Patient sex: F
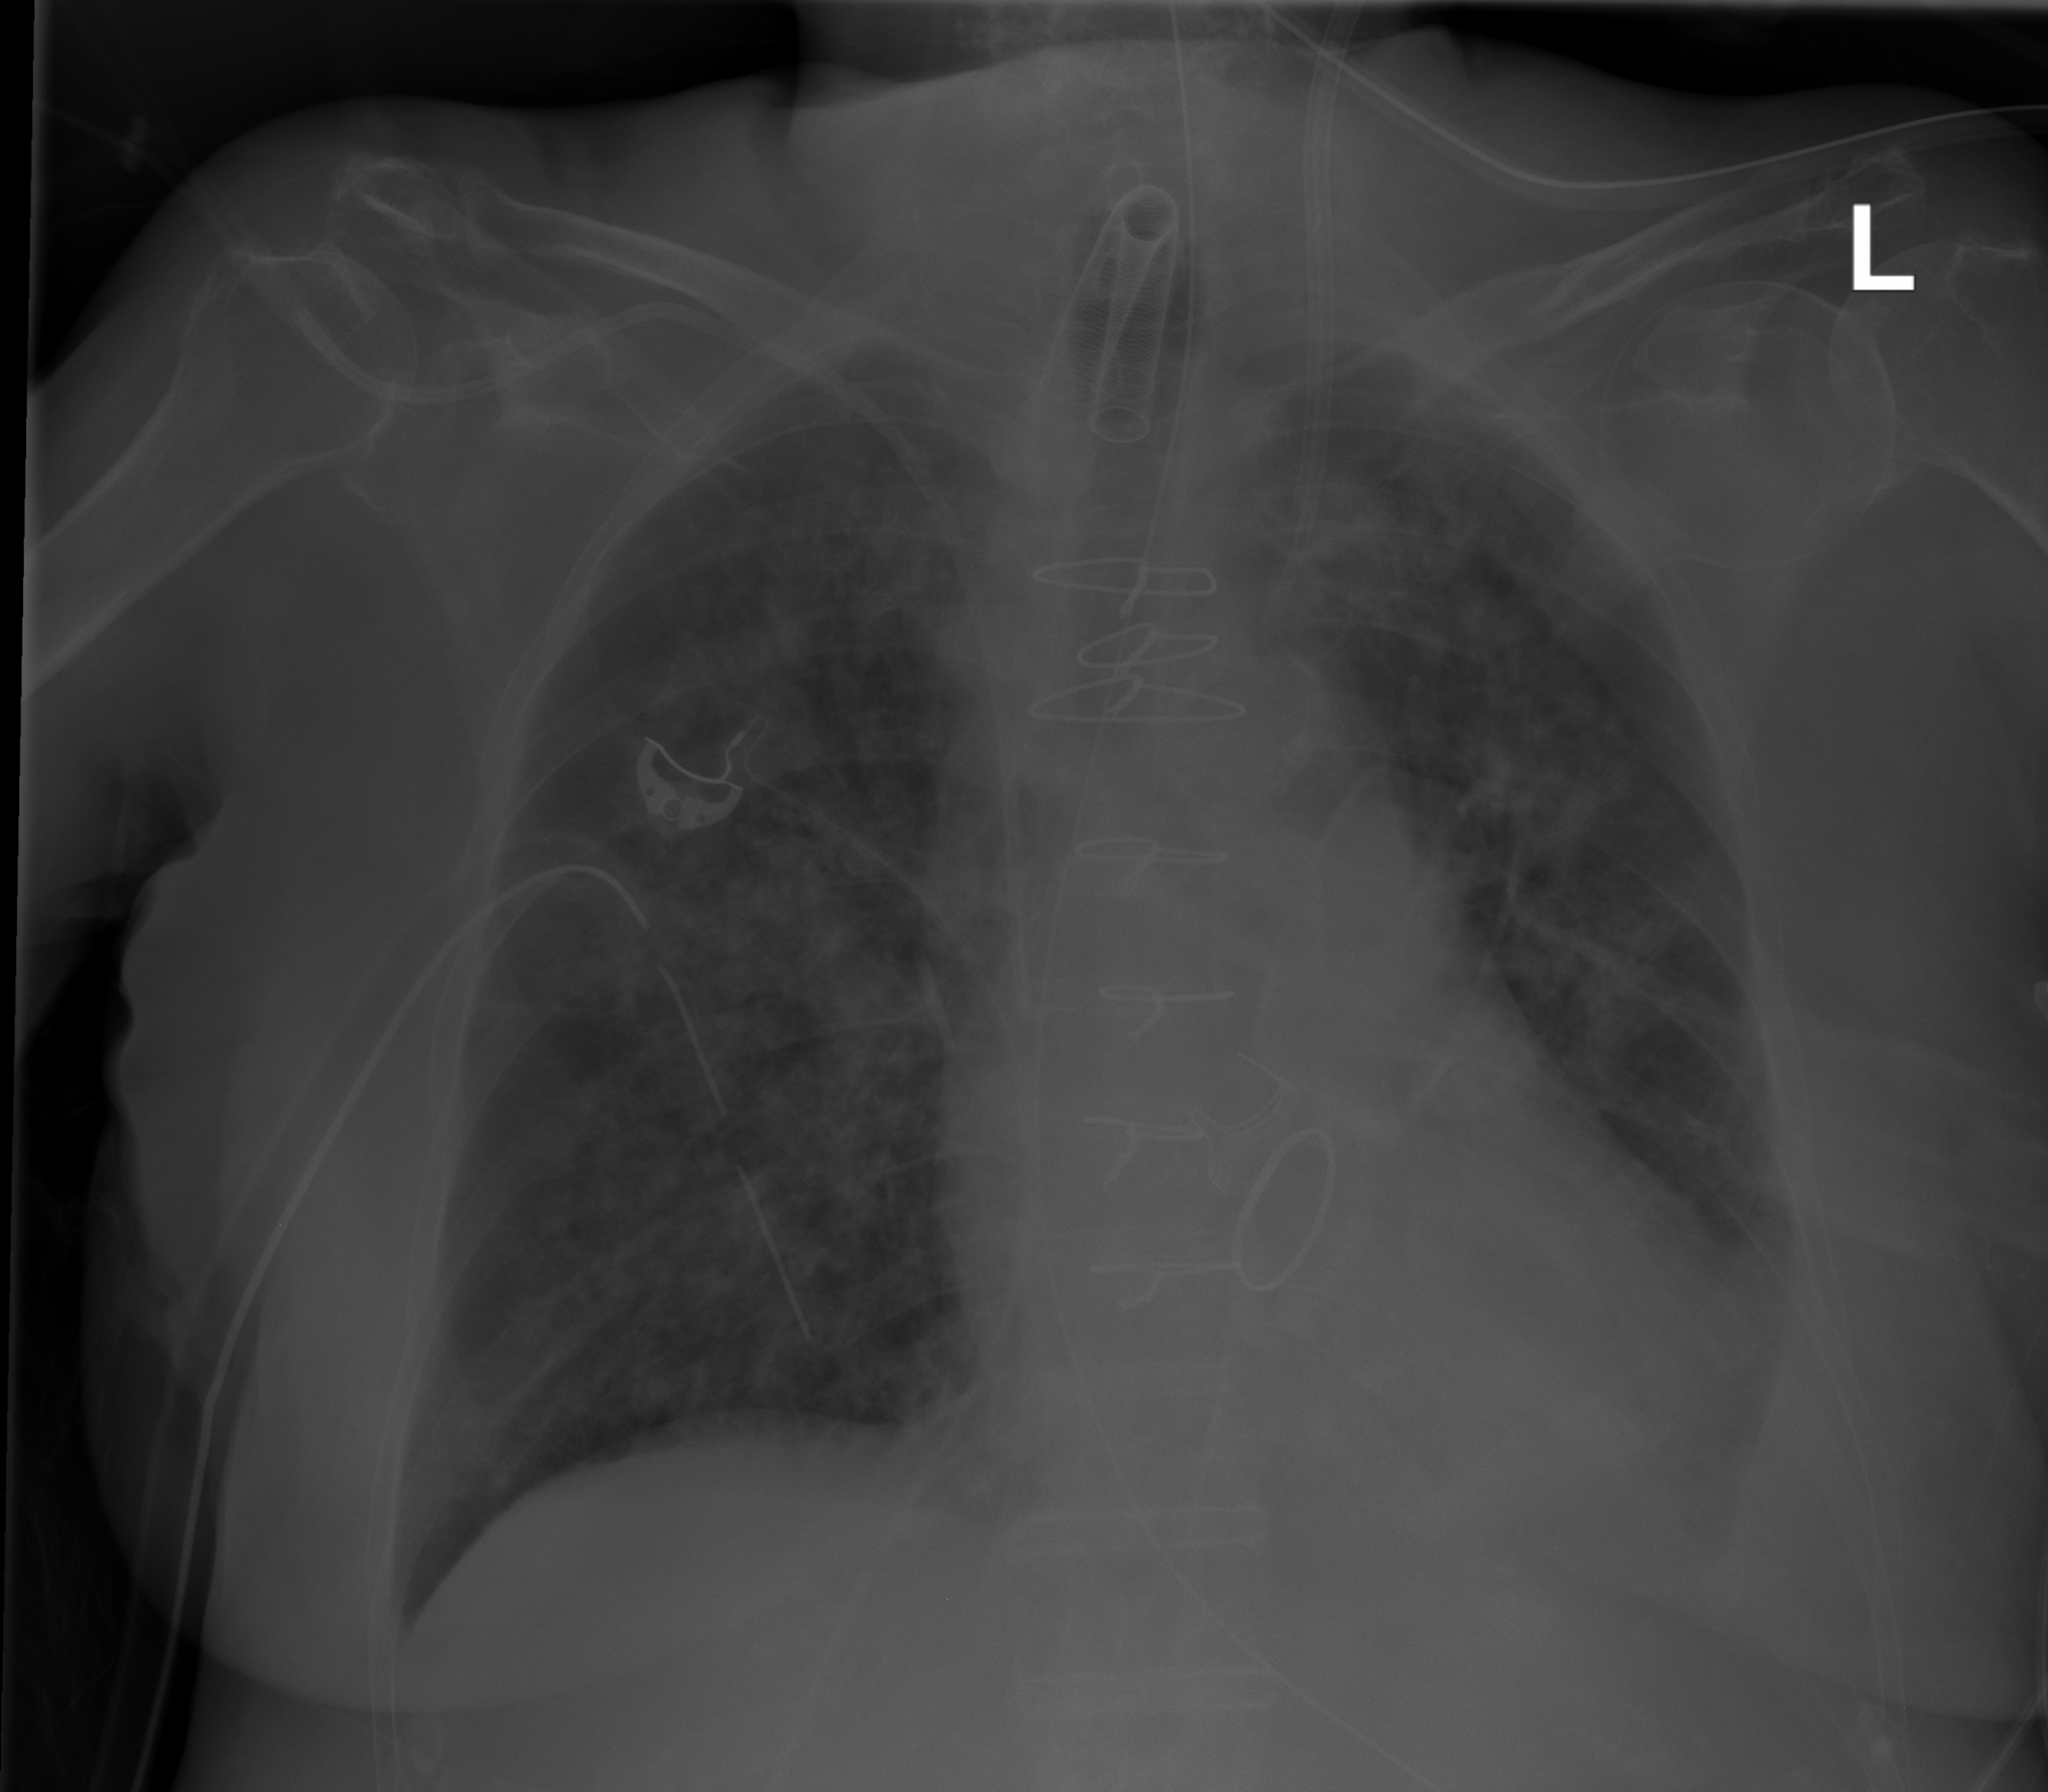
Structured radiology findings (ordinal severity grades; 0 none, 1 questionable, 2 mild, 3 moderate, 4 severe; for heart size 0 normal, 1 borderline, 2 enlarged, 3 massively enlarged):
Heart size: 2
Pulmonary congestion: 2
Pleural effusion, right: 0
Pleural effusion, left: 2
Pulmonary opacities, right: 3
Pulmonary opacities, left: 3
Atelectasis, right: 2
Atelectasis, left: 2